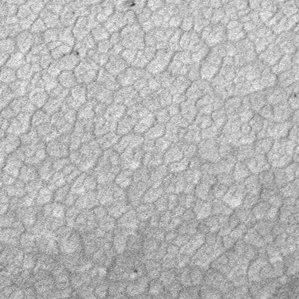
Label: frost